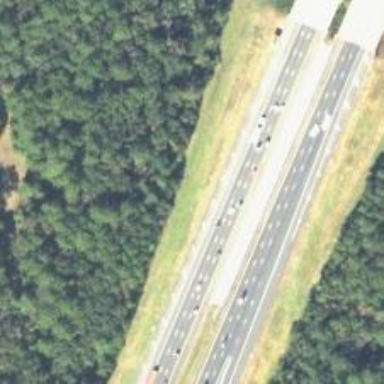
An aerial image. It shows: Motorway.